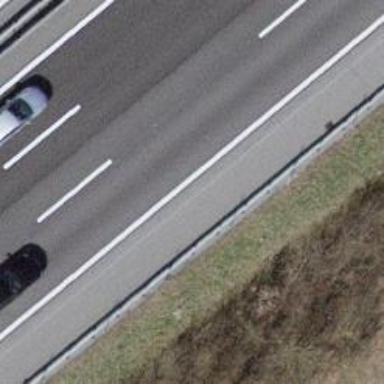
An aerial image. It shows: Asphalt motorway.